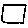
Label: square